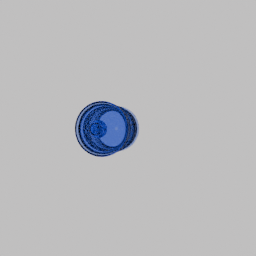
Label: decoration